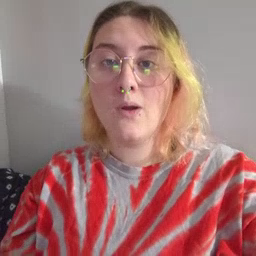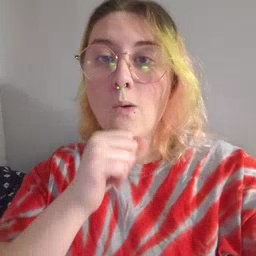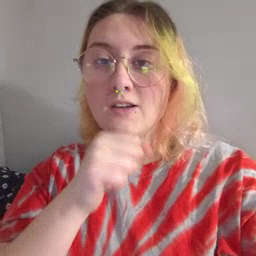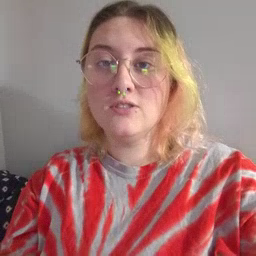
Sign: orange